Question: I'm developing a self host workflow in vs2012/.Net 4.5/WF 4.5 and having quite a hard time figuring out the following message
> Expression Activity type 'CSharpValue'1' requires compilation in order to run. Please ensure that the workflow has been compiled.
This error happens when i call a activity generated by a service reference (When you add a WCF service reference, each action on the endpoint become a activity).
Looking around in MSDN i've came across these articles:
- <URL>
They said that
> When a workflow service is hosted in IIS or WAS then no additional steps are required, but if the XAML workflow service is self-hosted, then the C# expressions must be compiled
So, i finally get to my question:
I've tried to go to the project config and set to use local IIS as follow:
but since i still get the error i assume it's not working...
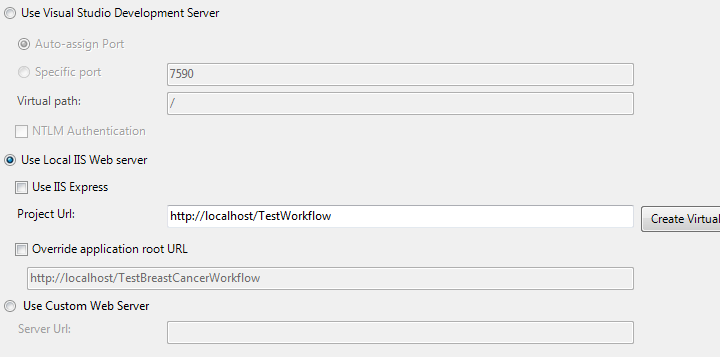
Answer: Despite what the article said about running on IIS/WAS I only managed to run the workflow when I implemented the fabric sugested... this is not an answer for the question... its more like a workaround...